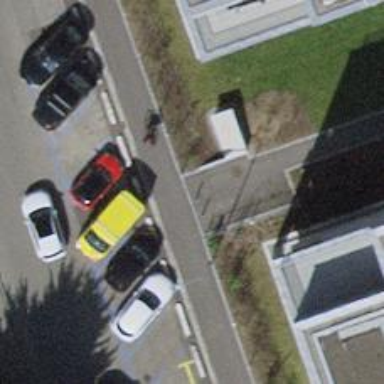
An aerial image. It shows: Bollard.